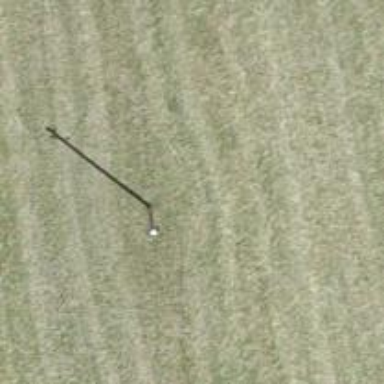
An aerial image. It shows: Power pole.